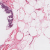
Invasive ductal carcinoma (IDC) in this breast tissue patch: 0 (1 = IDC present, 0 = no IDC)